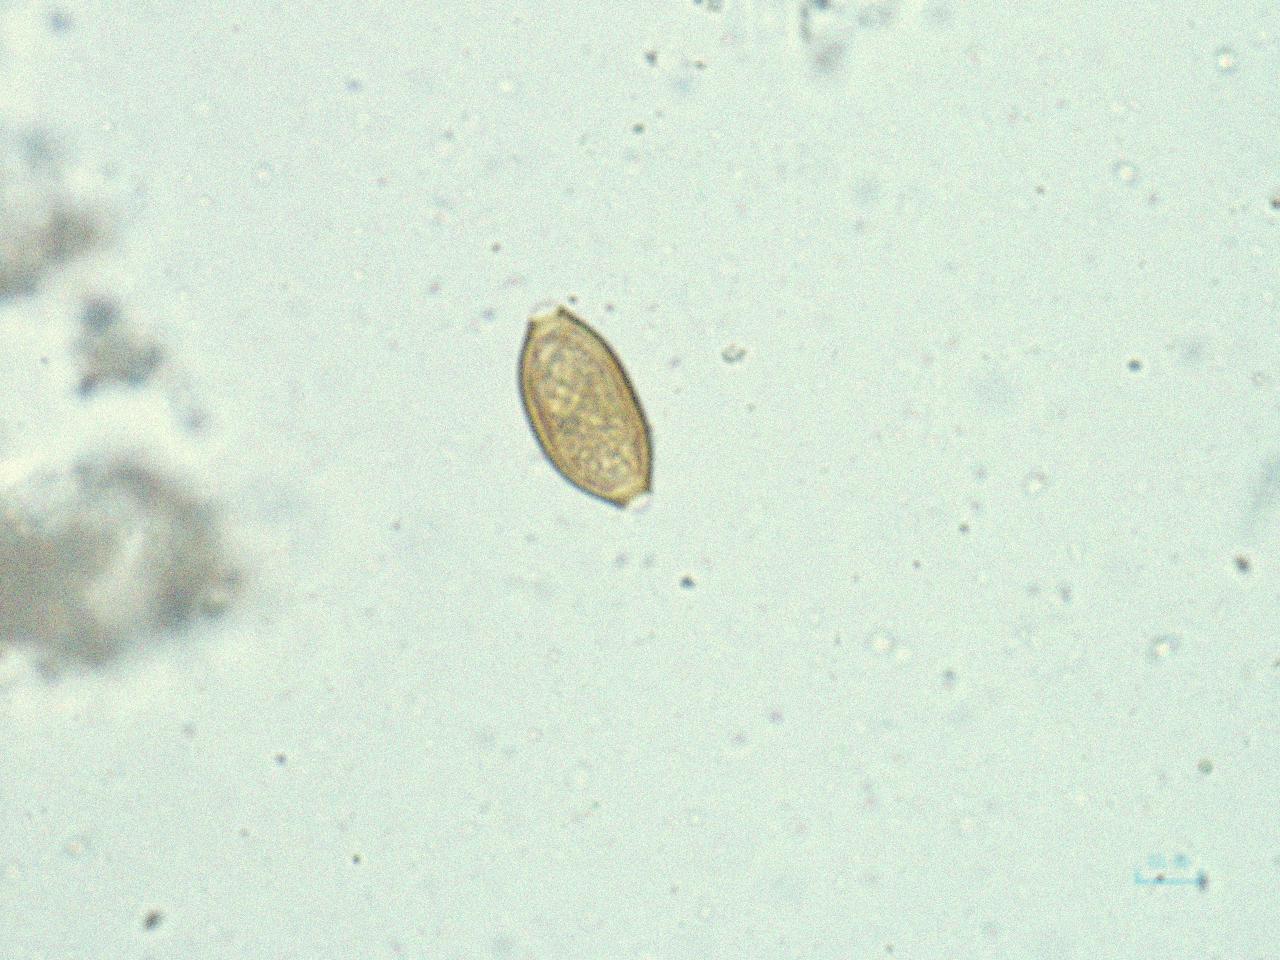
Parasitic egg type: Trichuris trichiura